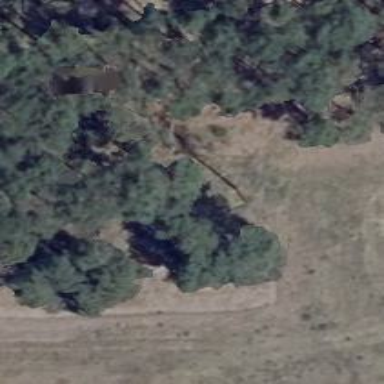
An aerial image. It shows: Hunting stand.